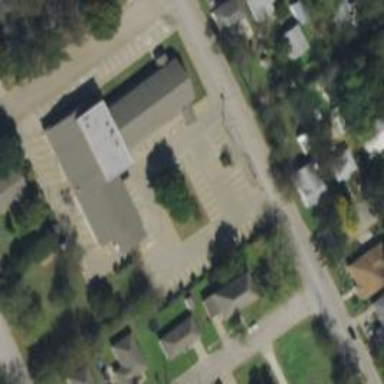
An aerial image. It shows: Parking space.